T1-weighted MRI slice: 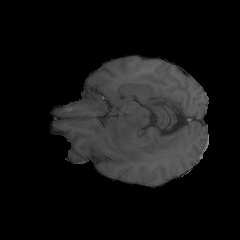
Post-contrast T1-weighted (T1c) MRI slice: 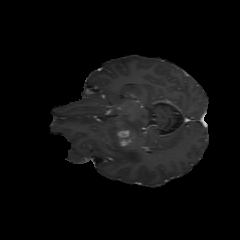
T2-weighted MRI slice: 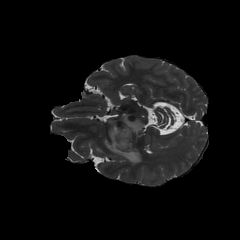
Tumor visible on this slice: yes